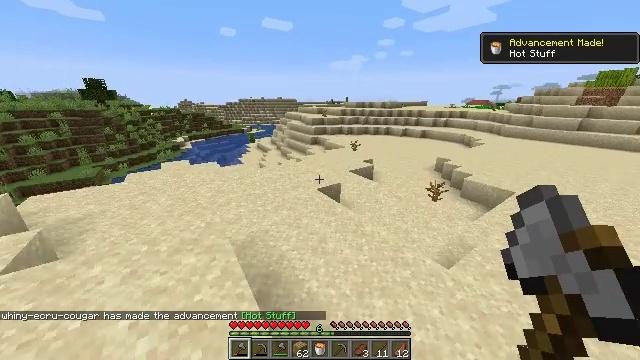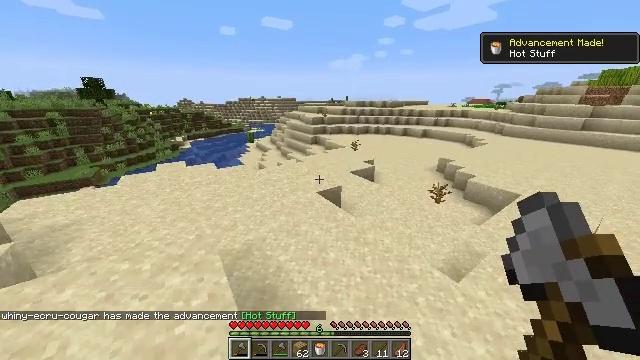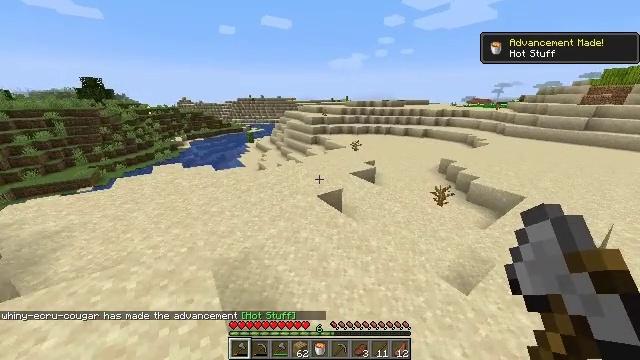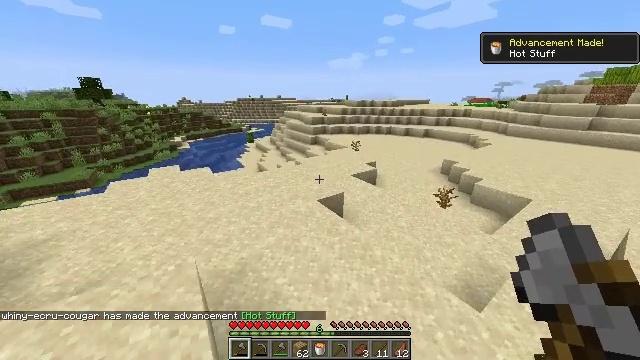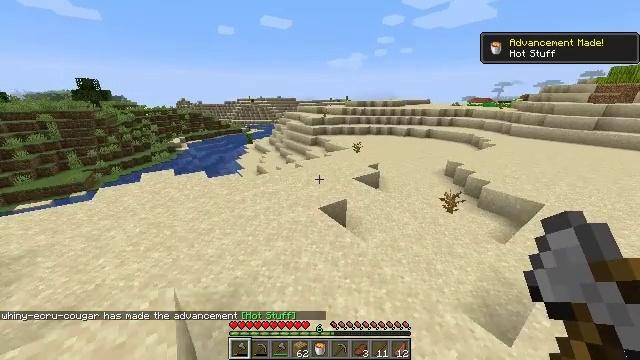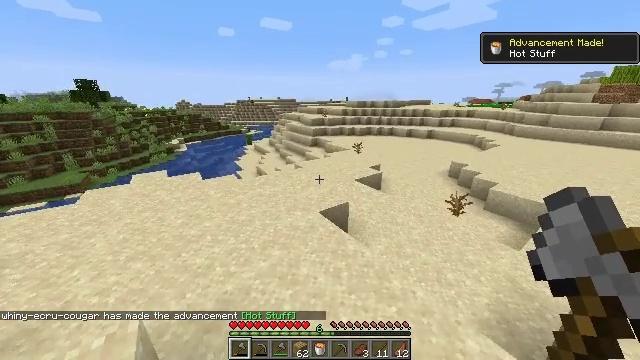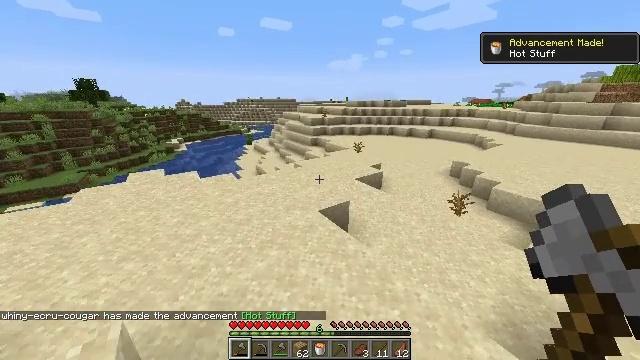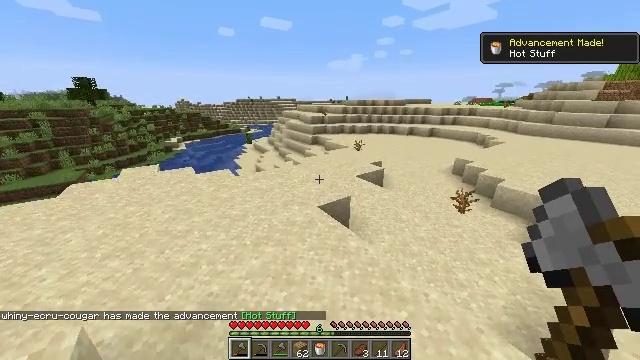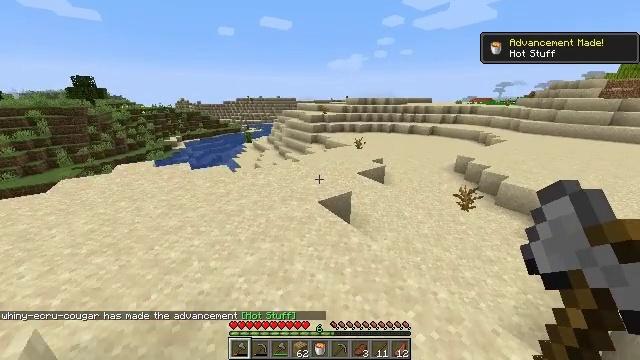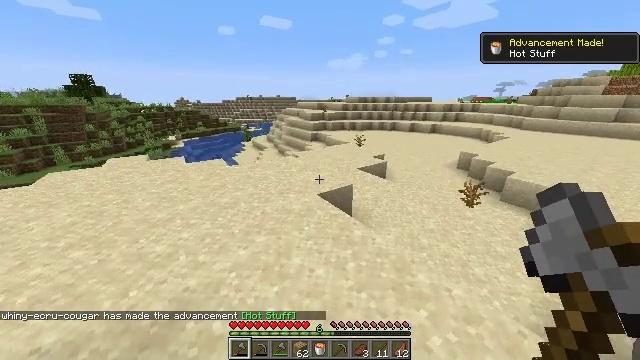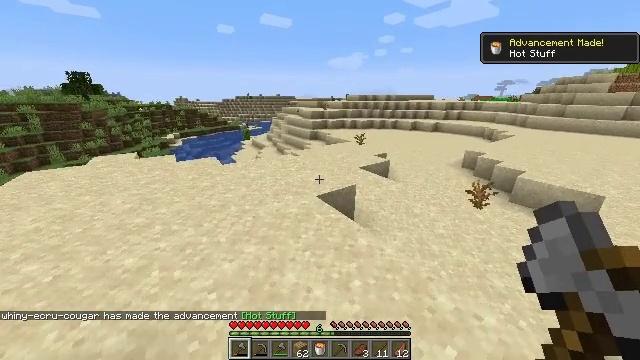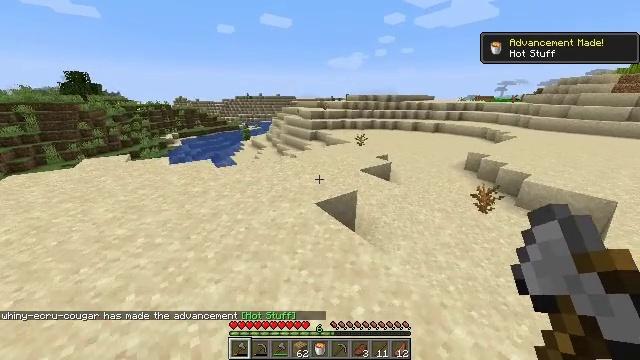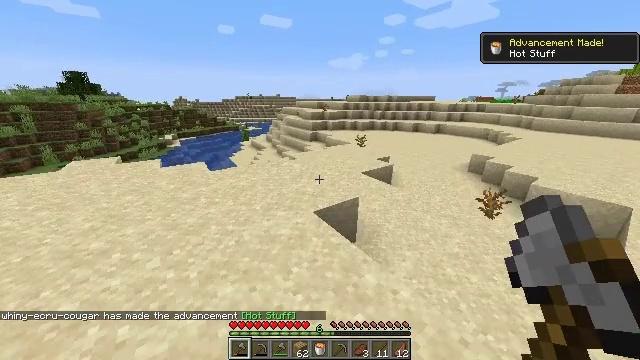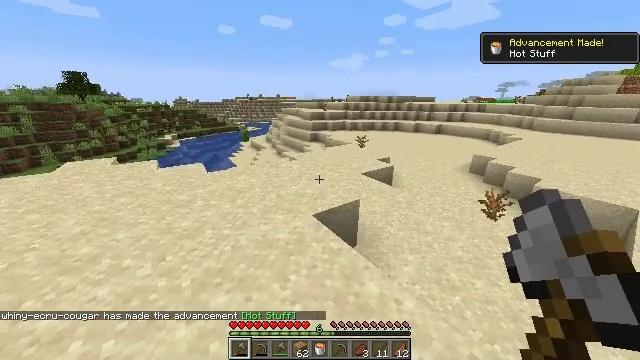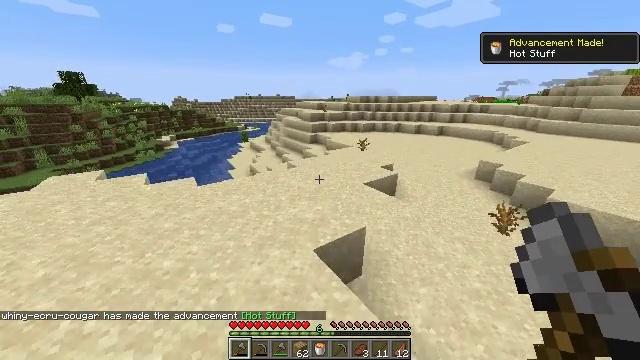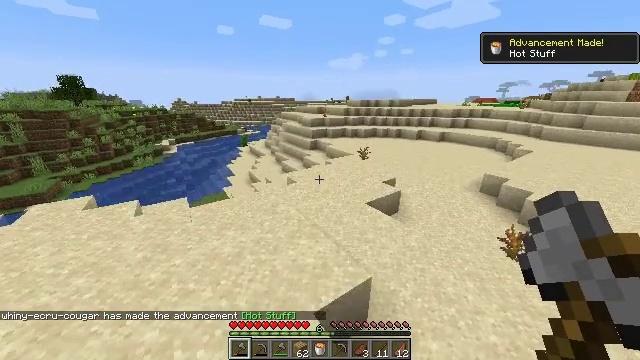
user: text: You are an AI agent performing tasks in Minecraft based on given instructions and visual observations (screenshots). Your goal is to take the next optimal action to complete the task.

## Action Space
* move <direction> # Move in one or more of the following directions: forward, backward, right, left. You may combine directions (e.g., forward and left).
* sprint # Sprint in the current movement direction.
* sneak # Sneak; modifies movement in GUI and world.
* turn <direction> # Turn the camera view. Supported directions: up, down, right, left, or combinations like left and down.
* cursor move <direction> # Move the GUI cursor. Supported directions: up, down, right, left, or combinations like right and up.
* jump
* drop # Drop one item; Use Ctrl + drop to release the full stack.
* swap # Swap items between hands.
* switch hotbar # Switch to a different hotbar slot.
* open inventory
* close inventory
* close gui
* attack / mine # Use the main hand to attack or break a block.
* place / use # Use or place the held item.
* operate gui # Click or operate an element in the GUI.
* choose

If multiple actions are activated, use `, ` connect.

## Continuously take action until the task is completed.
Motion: motion action
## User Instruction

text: Break the melon to get slices.
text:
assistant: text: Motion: move forward
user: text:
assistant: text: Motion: move forward
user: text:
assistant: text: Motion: move forward
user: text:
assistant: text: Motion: move forward
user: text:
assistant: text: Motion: move forward
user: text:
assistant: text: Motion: move forward
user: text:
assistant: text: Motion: move forward
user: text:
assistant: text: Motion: move forward
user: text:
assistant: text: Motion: move forward
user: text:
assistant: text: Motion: move forward
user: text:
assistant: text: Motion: move forward
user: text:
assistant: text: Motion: move forward
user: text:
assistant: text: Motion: move forward
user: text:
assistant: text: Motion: move forward, jump
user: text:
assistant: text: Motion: move forward, jump
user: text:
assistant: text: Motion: move forward, jump
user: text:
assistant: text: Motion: move forward, jump
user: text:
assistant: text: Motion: move forward, jump
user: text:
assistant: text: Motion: move forward, turn right and up, jump
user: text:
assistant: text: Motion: move forward, turn right and up, jump
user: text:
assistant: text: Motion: move forward, sprint, turn right
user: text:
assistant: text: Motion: move forward, sprint, turn right
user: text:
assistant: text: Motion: move forward, sprint, turn right
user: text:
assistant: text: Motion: move forward, sprint
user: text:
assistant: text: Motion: move forward, sprint
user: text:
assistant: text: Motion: move forward, sprint
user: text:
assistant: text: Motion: move forward
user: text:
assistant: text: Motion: move forward
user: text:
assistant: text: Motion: move forward
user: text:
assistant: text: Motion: move forward